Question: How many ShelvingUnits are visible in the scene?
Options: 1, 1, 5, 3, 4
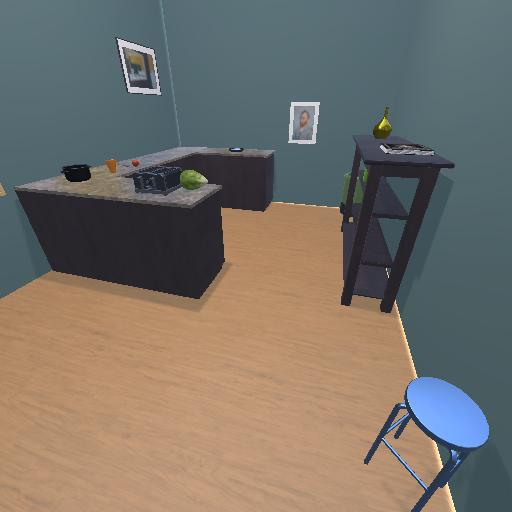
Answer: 1